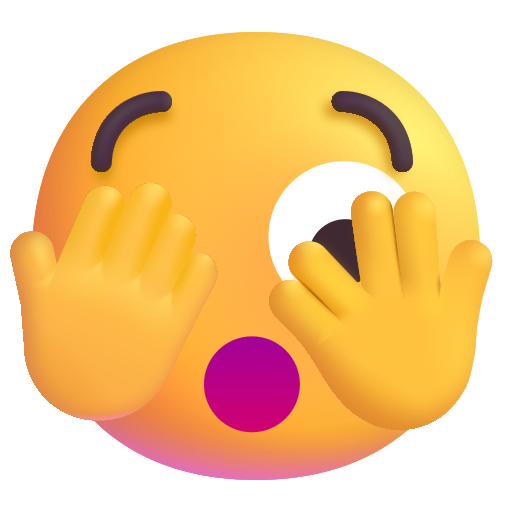
face with peeking eye color